Question: Below is the query I have created to count the number of common strongly connected (connected in both directions) neighbors of two users:
'''
DECLARE @monthly_connections_test TABLE (
calling_party VARCHAR(50)
, called_party VARCHAR(50))
INSERT INTO @monthly_connections_test
SELECT 'z1', 'z2'
UNION ALL SELECT 'z1', 'z3'
UNION ALL SELECT 'z1', 'z4'
UNION ALL SELECT 'z1', 'z5'
UNION ALL SELECT 'z1', 'z6'
UNION ALL SELECT 'z2', 'z1'
UNION ALL SELECT 'z2', 'z4'
UNION ALL SELECT 'z2', 'z5'
UNION ALL SELECT 'z2', 'z7'
UNION ALL SELECT 'z3', 'z1'
UNION ALL SELECT 'z4', 'z7'
UNION ALL SELECT 'z5', 'z1'
UNION ALL SELECT 'z5', 'z2'
UNION ALL SELECT 'z7', 'z4'
UNION ALL SELECT 'z7', 'z2'
SELECT t1.user1, t1.user2,
0 AS calling_calling, 0 AS calling_called,
0 AS called_calling, 0 AS called_called,
COUNT(*) AS both_directions
FROM (SELECT relevant_monthly_connections.calling_party AS user1,
relevant_monthly_connections_1.calling_party AS user2,
relevant_monthly_connections.called_party AS calledUser
FROM @monthly_connections_test relevant_monthly_connections
INNER JOIN @monthly_connections_test AS relevant_monthly_connections_1
ON relevant_monthly_connections.called_party = relevant_monthly_connections_1.called_party
AND relevant_monthly_connections.calling_party < relevant_monthly_connections_1.calling_party
) t1
INNER JOIN @monthly_connections_test AS relevant_monthly_connections_2
ON relevant_monthly_connections_2.called_party = t1.user1
AND relevant_monthly_connections_2.calling_party = t1.calledUser
GROUP BY t1.user1, t1.user2
'''
Now I would like to count of strongly connected neighbors of user1 OR user2. So for example for the pair (z1, z2) the number of strongly connected neighbors is 3 (z1 is strongly connected to z2, z3, z5 and z2 is ignored as it is one of the nodes from the pair and z2 is strongly connected to z1, z5 and z7. again, z1 is ignored and count((z3, z5) U (z5, z7)) is 3).
Does anyone know how to create the query to count the number of all nodes which are strongly connected with one of the node from the pair for each pair (the query has to automatically calculate the number of all neighbors for each record)?
The following query returns the table of all bidirectional connections:
'''
WITH bidirectionalConnections AS
(
SELECT calling_party AS user1, called_party AS user2 FROM @monthly_connections_test WHERE calling_party < called_party
INTERSECT
SELECT called_party AS user2, calling_party AS user2 FROM @monthly_connections_test
)
SELECT user1, user2 FROM bidirectionalConnections
'''
Now for each pair of nodes it has to be checked in the table bidirectionalConnections how many nodes are strongly connected to first or second node from the pair.
Here is the picture described by the @monthly_connections_test table:

So the neighbors strongly connected to z1 OR z2 are z3, z5, z7
z1, z3: z2, z5
z1, z4: z2, z3, z5, z7
...
z1, z7: z2, z3, z4, z5
...
The result table should be in the following format:
'''
user1, user2, total_neighbors_count
z1, z2, 3
z1, z3, 2
z1, z4, 4
...
z1, z7, 4
...
'''
Thank you!
P.S.
I have posted similar question <URL> but it is not the same so I hope this question not to be considered as a duplicate.
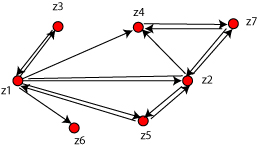
Answer: I believe the query exhibited below will generate the desired result. I have structured the query to make each stage of the pipeline explicit, which has the added side-effect of giving the query optimizer a strong hint as to how to minimize intermediate row set sizes. See the comments within the query itself for the purpose of each stage.
'''
;WITH
-- identify the strongly connected parties
-- both directions are included here for later convenience
stronglyConnected AS (
SELECT DISTINCT
l.calling_party AS party1
, l.called_party AS party2
FROM @monthly_connections_test AS l
INNER JOIN @monthly_connections_test AS r
ON r.calling_party = l.called_party
AND r.called_party = l.calling_party
)
-- identify all of the parties that participated in a strong connection
, uniqueParties AS (
SELECT DISTINCT party1 AS party FROM stronglyConnected
)
-- make all unique pairs of such parties
, allPairs AS (
SELECT
u1.party AS party1
, u2.party AS party2
FROM uniqueParties AS u1
CROSS JOIN uniqueParties AS u2
WHERE u1.party < u2.party
)
-- find the neighbours of each pair
, pairNeighbors AS (
SELECT DISTINCT
p.party1
, p.party2
, sc.party2 AS neighbor
FROM allPairs AS p
INNER JOIN stronglyConnected AS sc
ON sc.party1 IN (p.party1, p.party2)
AND sc.party2 NOT IN (p.party1, p.party2)
)
-- count the neighbours of each pair
, neighbourCounts AS (
SELECT
party1 AS user1
, party2 AS user2
, COUNT(*) AS total_neighborCount
FROM pairNeighbors
GROUP BY
party1
, party2
)
-- show the final result
SELECT * FROM neighbourCounts ORDER BY 1, 2
-- handy for testing, debugging and answering other queries:
-- SELECT * FROM stronglyConnected ORDER BY 1, 2
-- SELECT * FROM uniqueParties ORDER BY 1
-- SELECT * FROM allPairs ORDER BY 1, 2
-- SELECT * FROM pairNeighbors ORDER BY 1, 2
'''